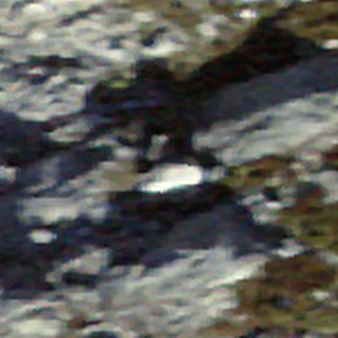
Label: other